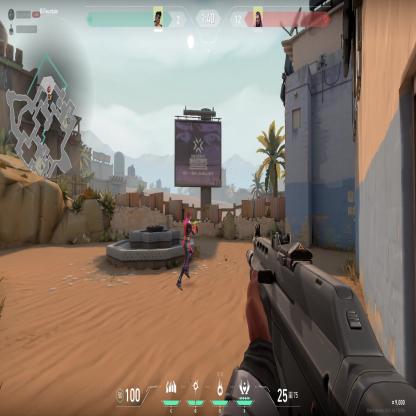
Label: enemy